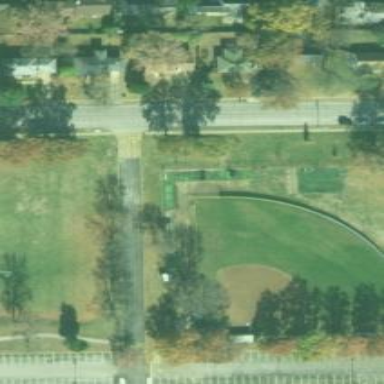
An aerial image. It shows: Softball pitch for leisure and sport activities.